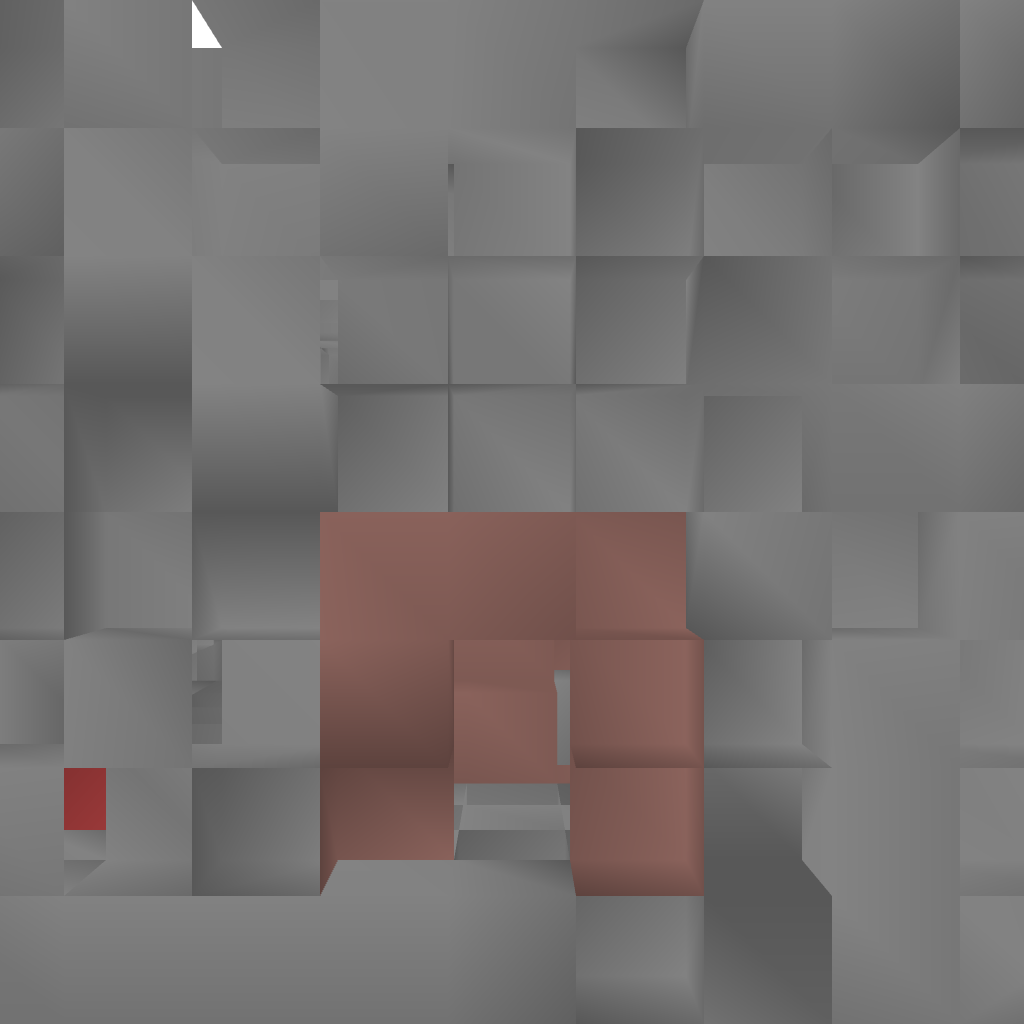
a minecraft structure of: The End Portal Room bad low quality